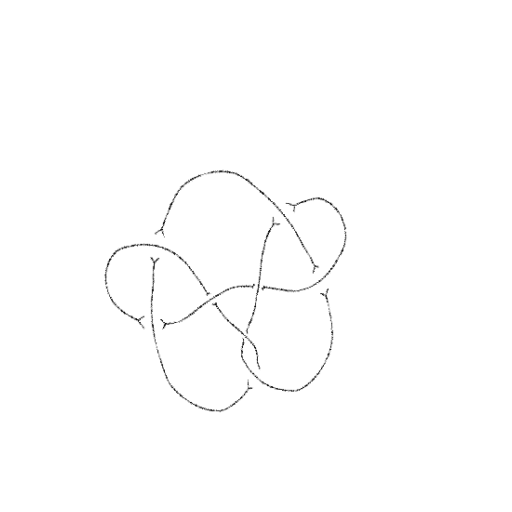
Crossing number: 8